Question: I am try to get image from my server using 'bitmap'. It's work fine, image hight resolution, but i see it in the middle of my imageView. Image view has full container width.
There code of layout:
'''
<?xml version="1.0" encoding="utf-8"?>
<RelativeLayout xmlns:android="http://schemas.android.com/apk/res/android"
android:layout_width="match_parent"
android:layout_height="match_parent">
<ImageView
android:layout_width="match_parent"
android:layout_height="match_parent"
android:id="@+id/background"
android:layout_alignParentTop="true"
android:layout_alignParentLeft="true"
android:layout_alignParentStart="true"
android:background="@drawable/android_bg" />
<ImageButton
android:layout_width="160dp"
android:layout_height="40dp"
android:id="@+id/imageButton"
android:layout_centerVertical="true"
android:layout_centerHorizontal="true"
android:background="@drawable/login_button"
/>
<ImageButton
android:layout_width="160dp"
android:layout_height="40dp"
android:id="@+id/imageButton2"
android:layout_marginTop="44dp"
android:background="@drawable/registration_button"
android:layout_below="@+id/imageButton"
android:layout_alignLeft="@+id/imageButton"
android:layout_alignStart="@+id/imageButton" />
<TextView
android:layout_width="160dp"
android:layout_height="wrap_content"
android:textAppearance="?android:attr/textAppearanceLarge"
android:text="Bentornato"
android:id="@+id/textView2"
android:gravity="center"
android:layout_above="@+id/imageButton"
android:layout_alignLeft="@+id/imageButton"
android:layout_alignStart="@+id/imageButton"
android:layout_marginBottom="42dp" />
<ImageView
android:layout_width="match_parent"
android:layout_height="125dp"
android:id="@+id/home_logo"
/>
</RelativeLayout>
'''
So my imageView has id home_logo and has width match_parent.
What can i do wrong?

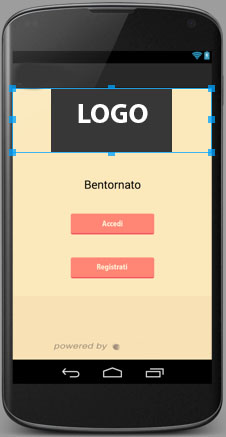
Answer: Just Use this tag in your ImageView
'''
android:scaleType="fitXY"
'''
Follow this details tutorial
<URL>

Hope it will helpful.